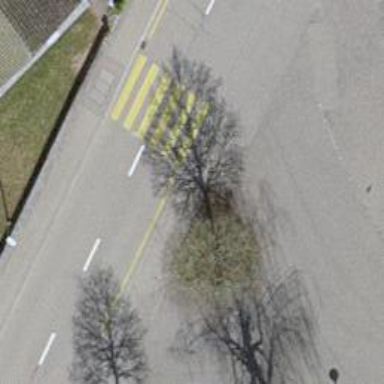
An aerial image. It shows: Pedestrian crossing with zebra markings on footway.